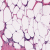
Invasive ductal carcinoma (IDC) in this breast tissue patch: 0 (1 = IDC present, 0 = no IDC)